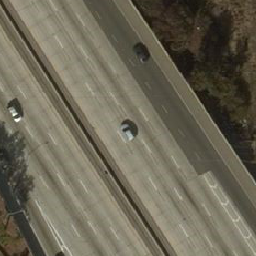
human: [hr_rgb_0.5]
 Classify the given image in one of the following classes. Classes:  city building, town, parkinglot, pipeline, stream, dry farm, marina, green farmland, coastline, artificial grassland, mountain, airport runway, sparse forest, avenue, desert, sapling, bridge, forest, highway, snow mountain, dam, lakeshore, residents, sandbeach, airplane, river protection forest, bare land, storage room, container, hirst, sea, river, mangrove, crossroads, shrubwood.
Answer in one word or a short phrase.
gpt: highway